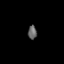
Tissue: lung
Cell type: T cells
Senescence score: 0.1712
Nuclear area (px): 117
Mean DAPI intensity: 98.923